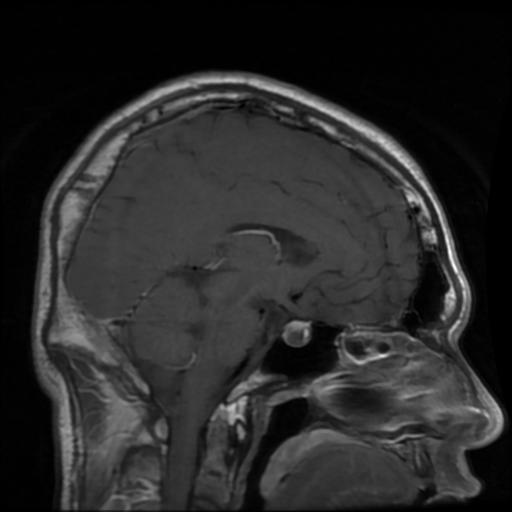
Label: pituitary